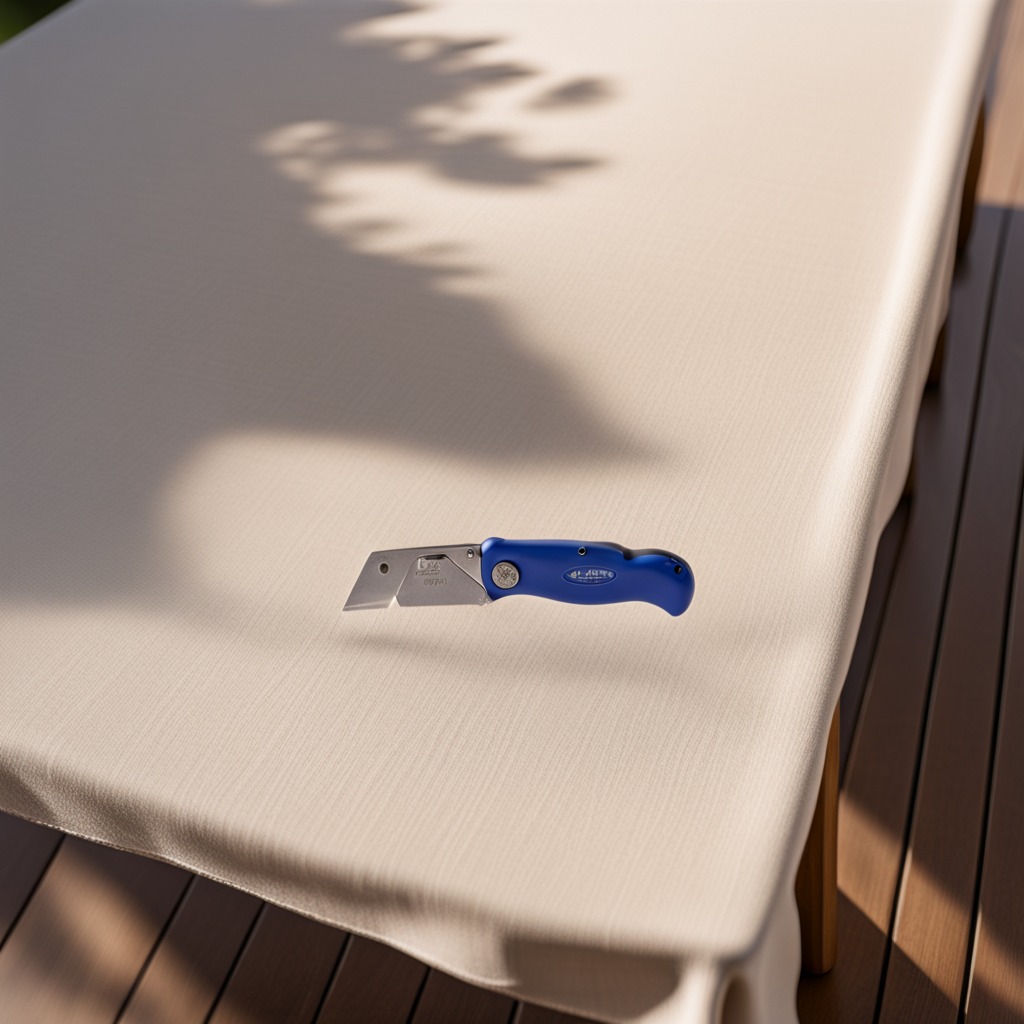
A utility knife lying on a clean wooden table in an outdoor workshop during daytime bright natural light soft shadows worn but beneath the cloth